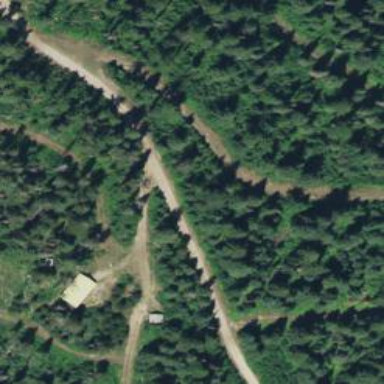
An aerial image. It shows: Service road designed for nordic skiing. The skiing trail is groomed for classic and skating styles.